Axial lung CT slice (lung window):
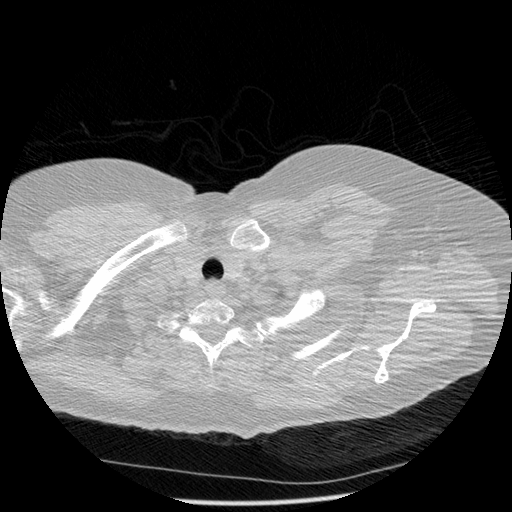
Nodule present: no